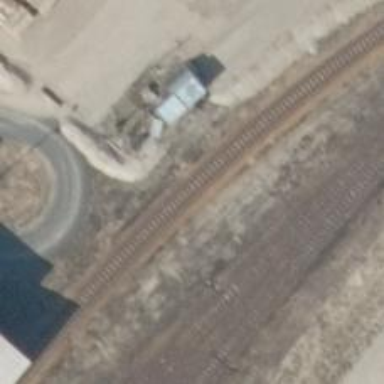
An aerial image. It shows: Railway yard.